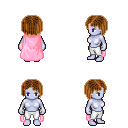
a pixel art fantasy rpg character, female body template, dark elf, purple skin, pink cape, white pants, brown pageboy hairstyle, four views (front, back, left, right), 2x2 character sprite sheet, small pixel art, hard edges, no anti-aliasing